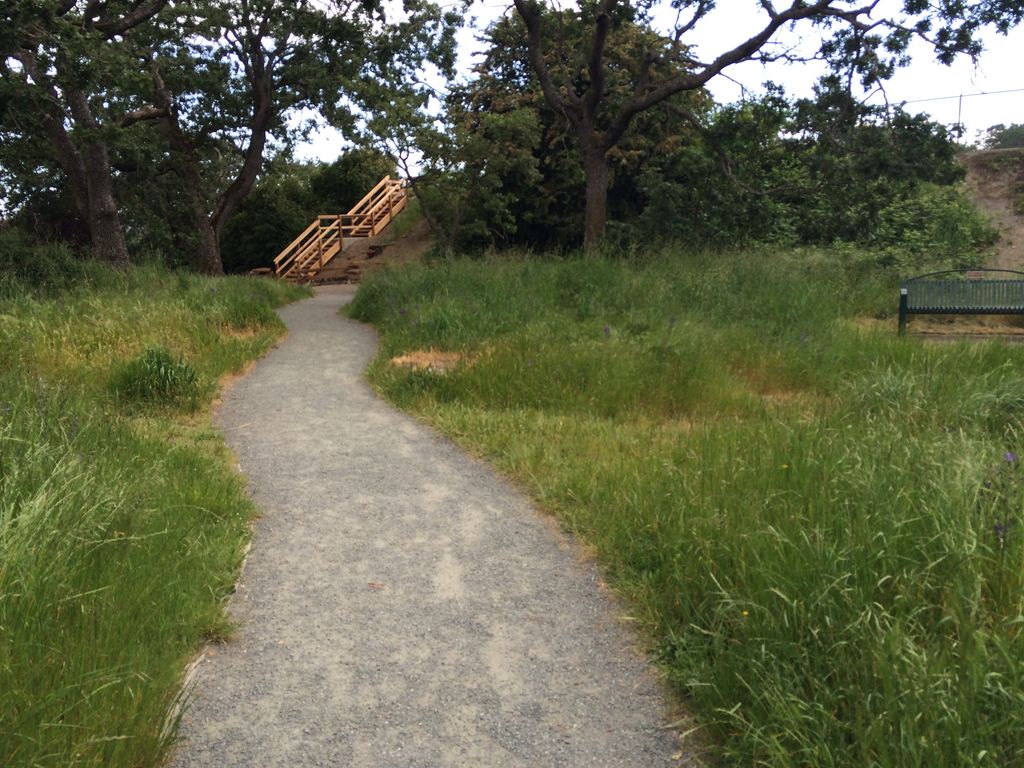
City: victoria